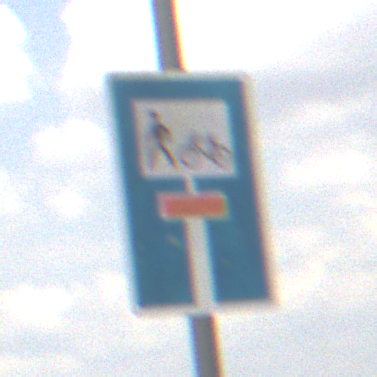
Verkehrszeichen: SackgasseRadverkehrFussgaengerDurchlaessig
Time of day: Midday
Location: Outdoor (Nature)
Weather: PartlyCloudy
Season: NotSpecified
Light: Natural